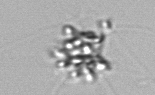
Label: Chaetoceros_didymus_TAG_external_flagellate